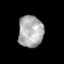
Tissue: prostate
Cell type: Myeloid cells
Senescence score: 0.3012
Nuclear area (px): 771
Mean DAPI intensity: 172.8